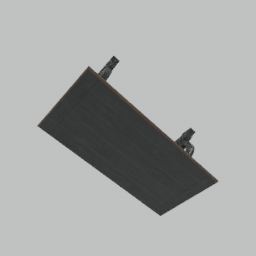
Label: furniture